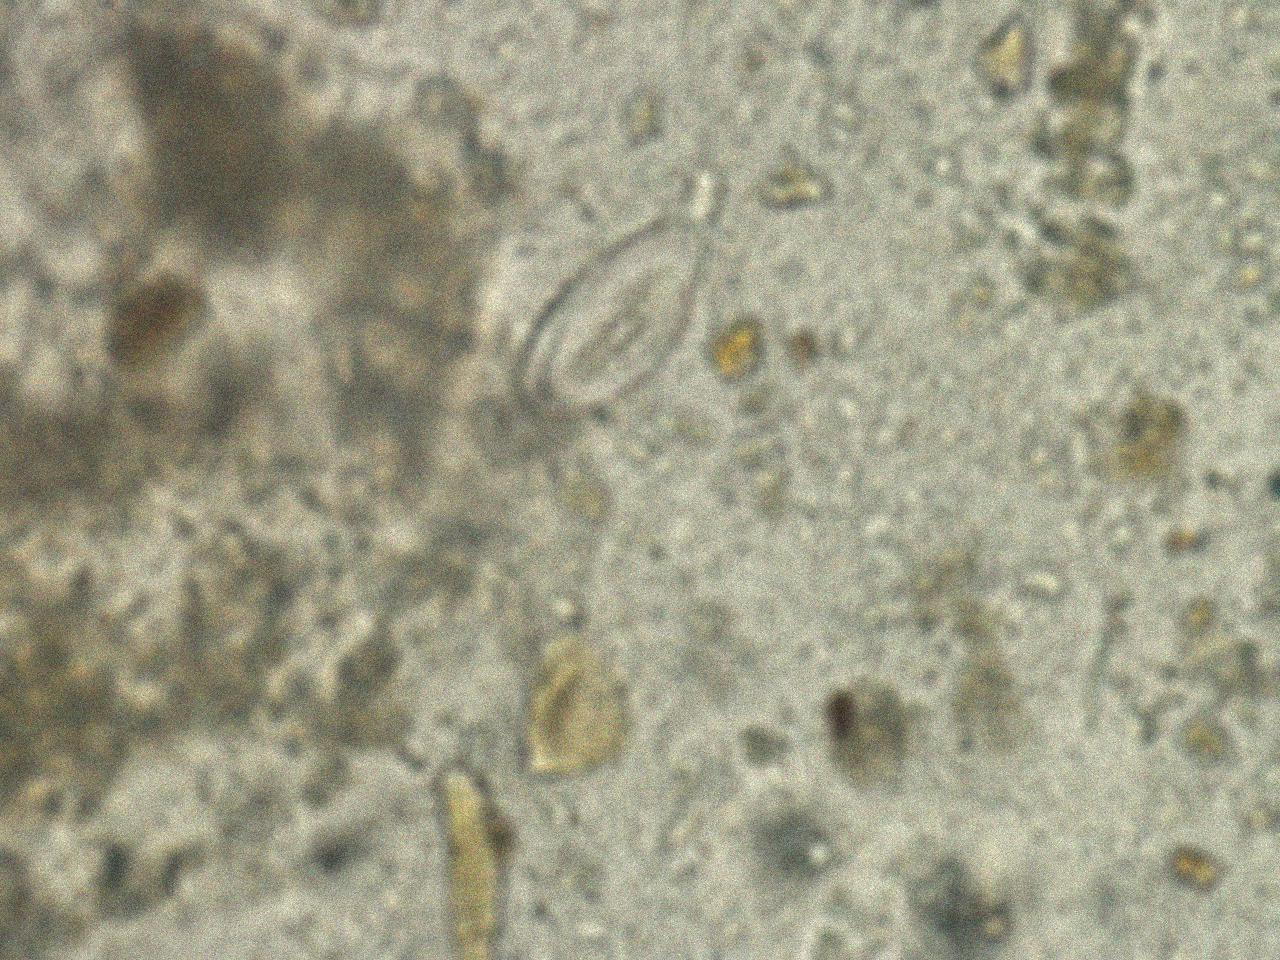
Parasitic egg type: Enterobius vermicularis